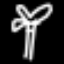
Label: palm tree